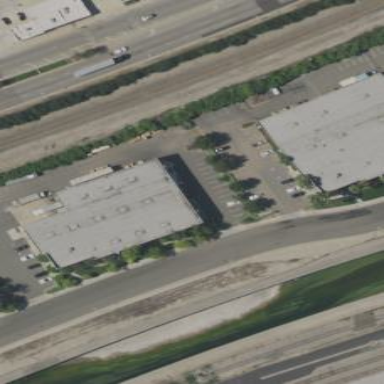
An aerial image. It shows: Warehouse.